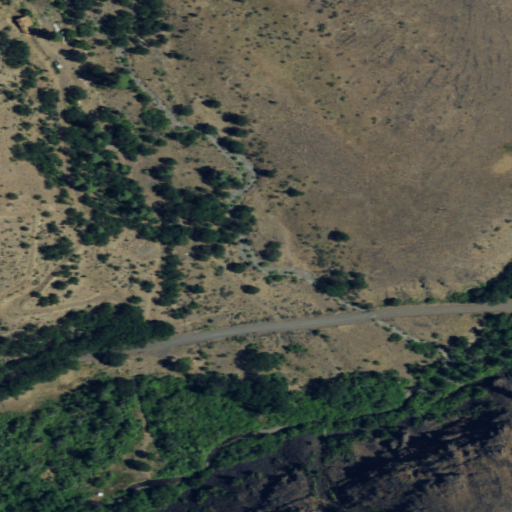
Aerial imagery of valley in Washington named McDaniel Canyon containing shrub, grassland, evergreen forest, woody wetlands, open development, low intensity development, and medium intensity development